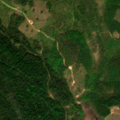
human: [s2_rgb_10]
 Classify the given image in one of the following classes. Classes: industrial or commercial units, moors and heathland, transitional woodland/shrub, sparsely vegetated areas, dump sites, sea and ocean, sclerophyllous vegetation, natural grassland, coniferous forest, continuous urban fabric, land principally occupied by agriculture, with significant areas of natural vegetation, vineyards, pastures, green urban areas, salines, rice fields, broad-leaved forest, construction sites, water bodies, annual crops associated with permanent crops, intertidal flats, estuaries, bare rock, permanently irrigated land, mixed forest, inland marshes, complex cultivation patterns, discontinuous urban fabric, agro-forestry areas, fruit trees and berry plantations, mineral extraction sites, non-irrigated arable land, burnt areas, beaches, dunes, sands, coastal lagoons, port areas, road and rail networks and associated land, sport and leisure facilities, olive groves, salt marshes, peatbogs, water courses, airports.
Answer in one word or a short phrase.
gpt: coniferous forest, mixed forest, transitional woodland/shrub